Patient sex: M
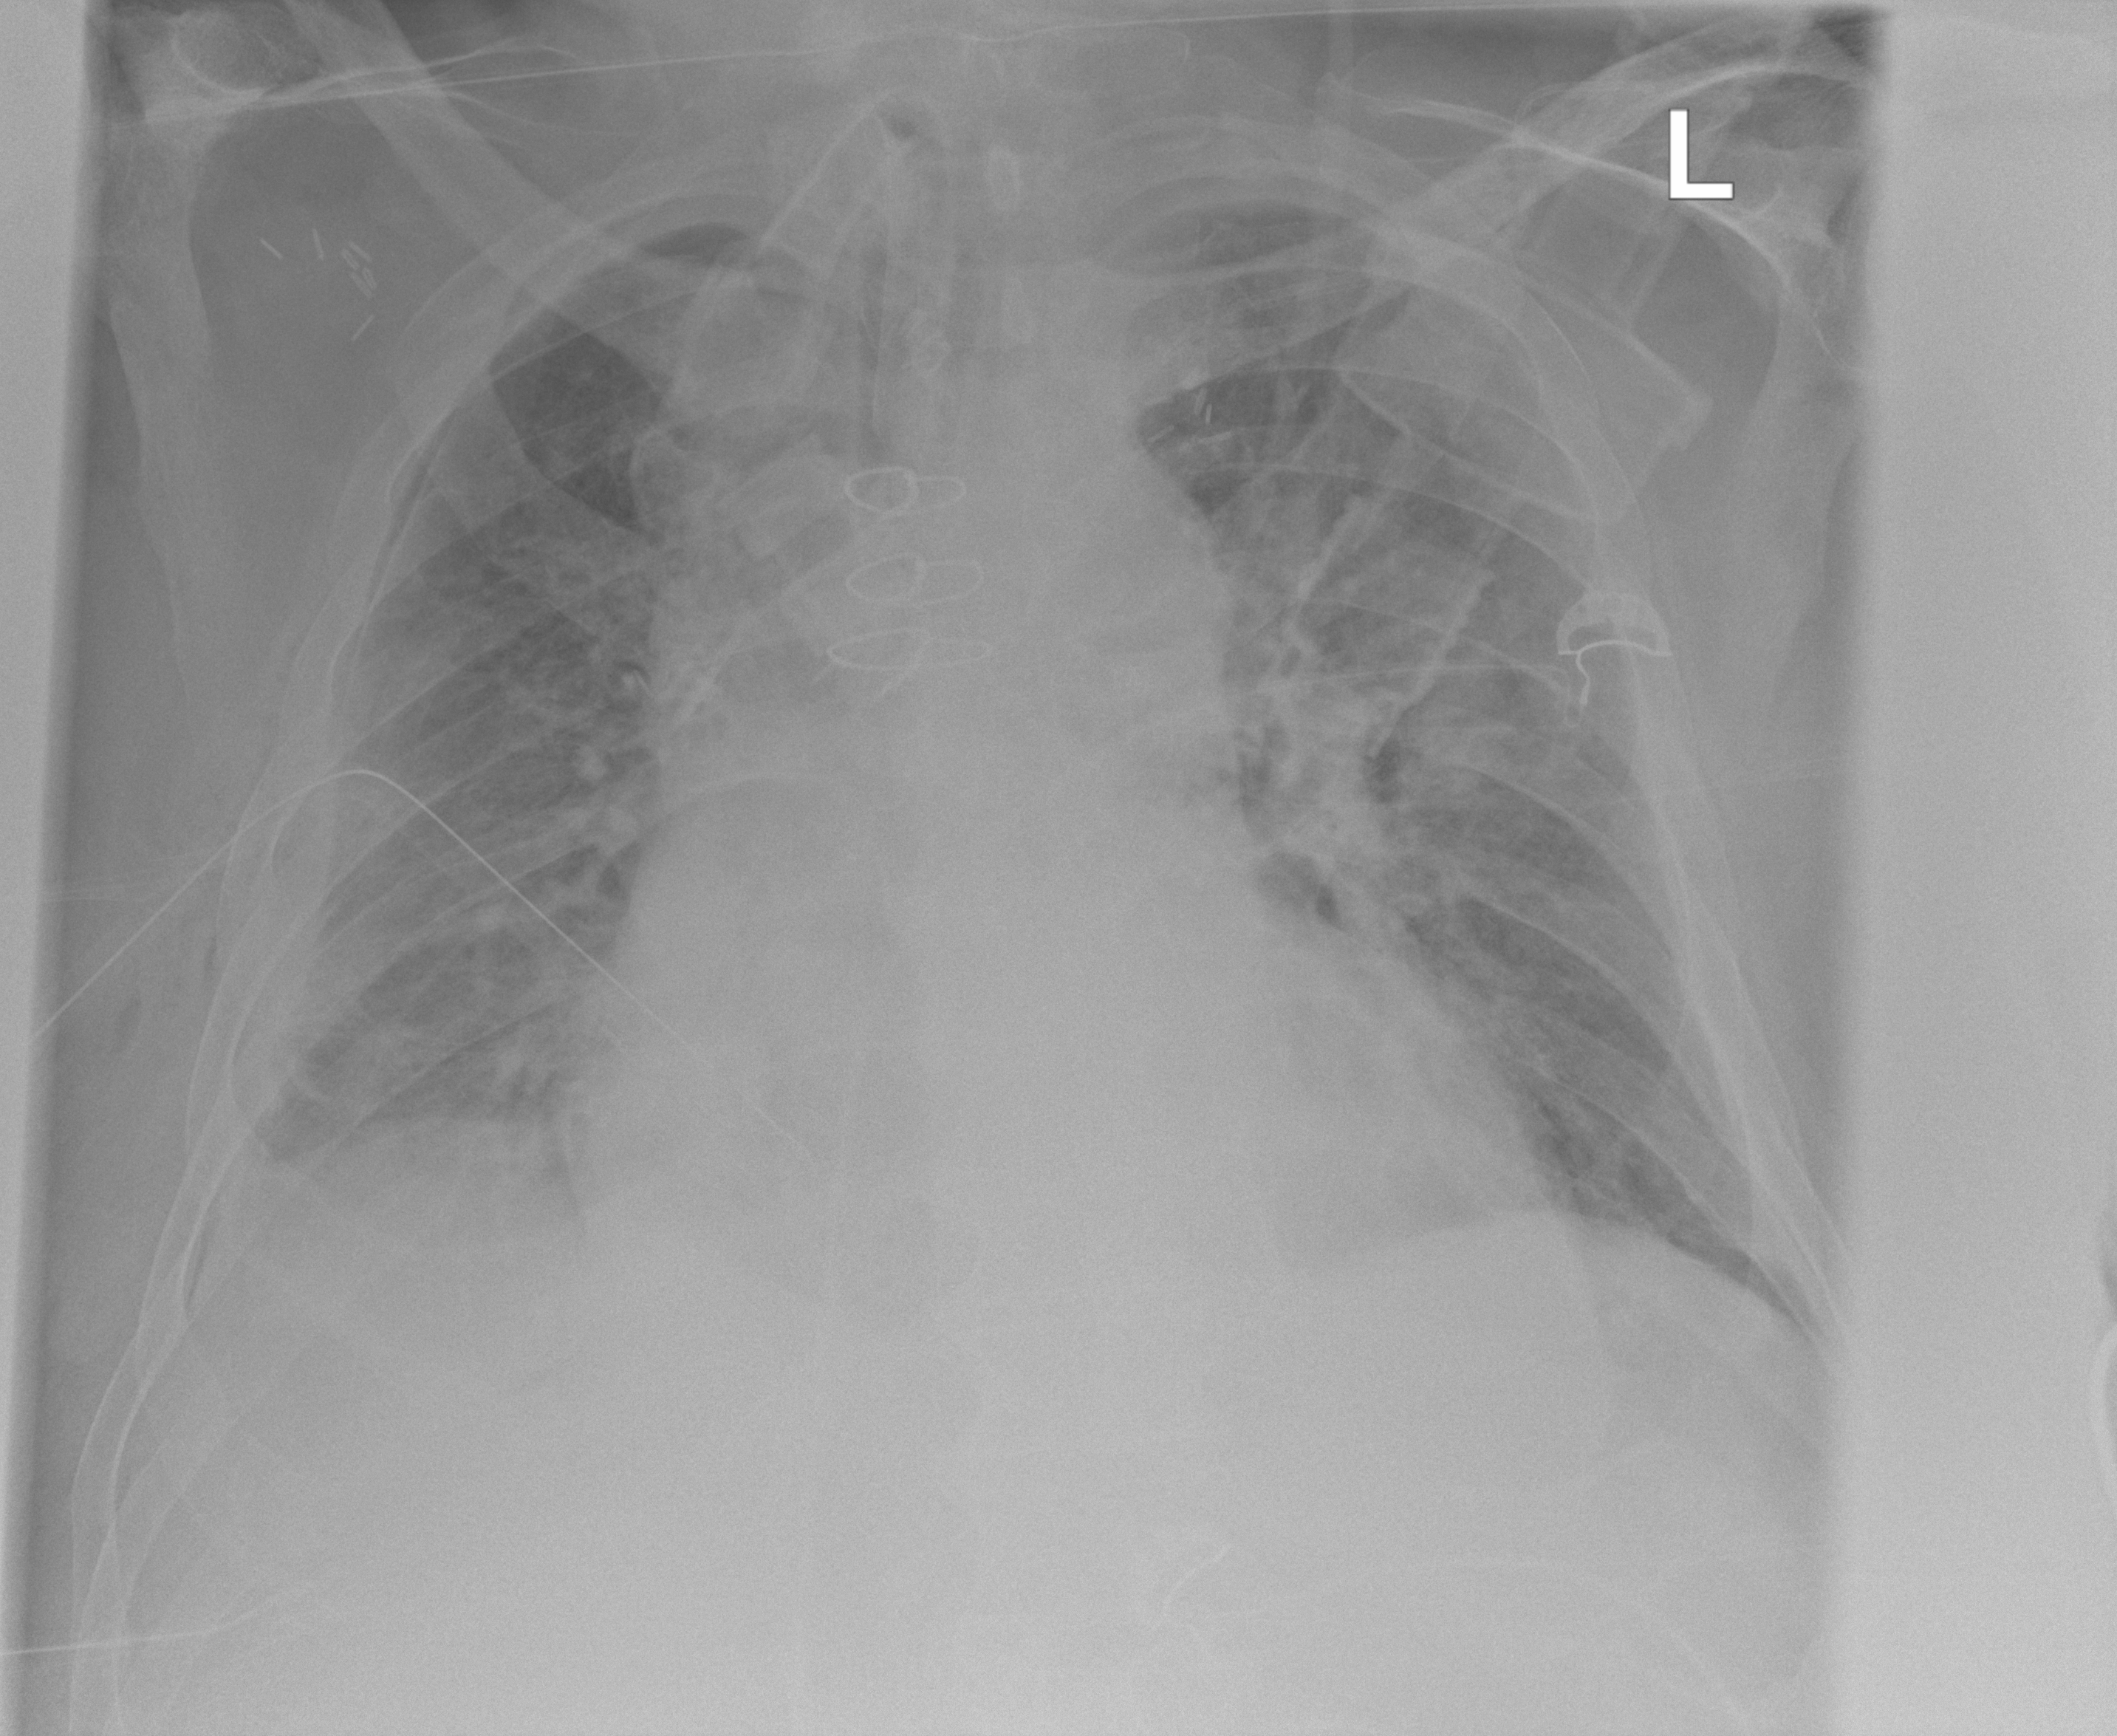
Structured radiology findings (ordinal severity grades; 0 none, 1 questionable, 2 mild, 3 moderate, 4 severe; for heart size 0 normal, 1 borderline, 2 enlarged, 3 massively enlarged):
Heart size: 3
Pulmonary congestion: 3
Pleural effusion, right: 0
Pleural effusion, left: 0
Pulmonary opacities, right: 3
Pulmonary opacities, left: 3
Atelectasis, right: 2
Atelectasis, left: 2